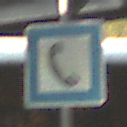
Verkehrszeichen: Fernsprecher
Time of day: SunriseSunset
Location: Outdoor (Suburban)
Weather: Clear
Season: NotSpecified
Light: Natural